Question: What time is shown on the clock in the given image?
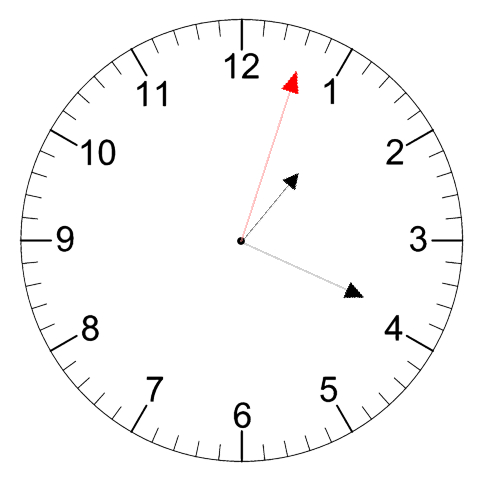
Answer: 01:19:03